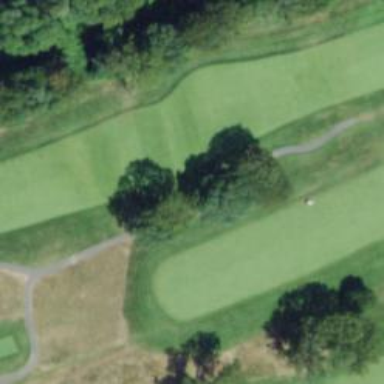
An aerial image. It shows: Footway that doubles as golf path.